Question: I have a Java application that connects to a device and shows the log in a 'JTextArea'. I want the 'JTextArea' to be scrollable, which I have achieved by putting it inside a 'JScrollPane'. The 'JScrollPane' containing the 'JTextArea' is in the 'CENTER' part of a 'BorderLayout'. I use 'pack()' to set the 'JFrame''s size just before it is shown. However, this has some problems:
- With no height set for the 'JTextArea' it is very thin, and the text can't be seen very well (in the second picture there is actually text):- Also, setting a minimum height doesn't help; it leads to the same result as in the first case.
'''
JButton connectBtn, disconnectBtn;
JTextArea logArea;
public MyApplication() throws HeadlessException {
super();
setDefaultCloseOperation(DO_NOTHING_ON_CLOSE);
addWindowListener(new MyWindowListener()); // Disconnect and exit on close
setLayout(new BorderLayout());
connectBtn = new JButton("Connect");
disconnectBtn = new JButton("Disconnect");
disconnectBtn.setEnabled(false);
connectBtn.addActionListener(new ConnectListener()); // Connects to device
disconnectBtn.addActionListener(new DisconnectListener()); // Disconnects from device
logArea = new JTextArea();
logArea.setEditable(false);
// Whatever fixes the problem goes here... e.g.
// logArea.setPreferredSize(new Dimension(100, 200));
JPanel buttons = new JPanel(new BorderLayout());
buttons.add(connectBtn, BorderLayout.LINE_START);
buttons.add(disconnectBtn, BorderLayout.LINE_END);
add(buttons, BorderLayout.PAGE_START);
add(new JScrollPane(logArea), BorderLayout.CENTER);
pack();
setVisible(true);
}
'''
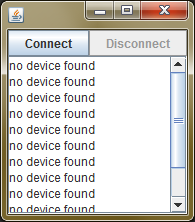
Answer: Don't play with the sizes.
Specify the rows/column that you want in the text area and the text area will calculate its own preferred size.
'''
//logArea = new JTextArea();
logArea = new JTextArea(5, 20);
'''